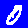
Digit: 0